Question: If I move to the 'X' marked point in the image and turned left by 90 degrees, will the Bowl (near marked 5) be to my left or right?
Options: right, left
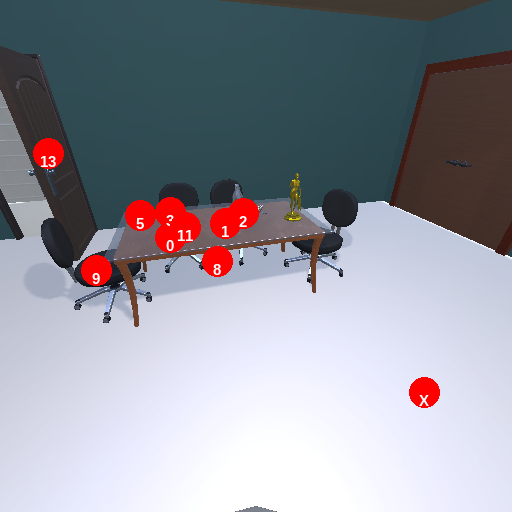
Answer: right